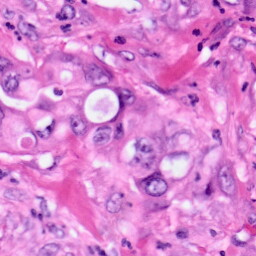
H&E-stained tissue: Pancreatic